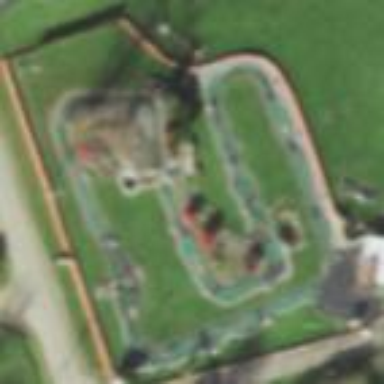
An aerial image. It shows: Miniature golf leisure land.